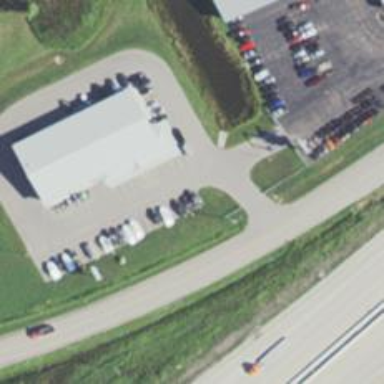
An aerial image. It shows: Retail building.